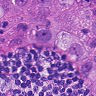
Metastatic tissue present: yes